Interaction volume radius: 5 \u00c5
Interaction volume height: 10 \u00c5
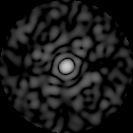
Disorder parameter: 0.8339